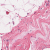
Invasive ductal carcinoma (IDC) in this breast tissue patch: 0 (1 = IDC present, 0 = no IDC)